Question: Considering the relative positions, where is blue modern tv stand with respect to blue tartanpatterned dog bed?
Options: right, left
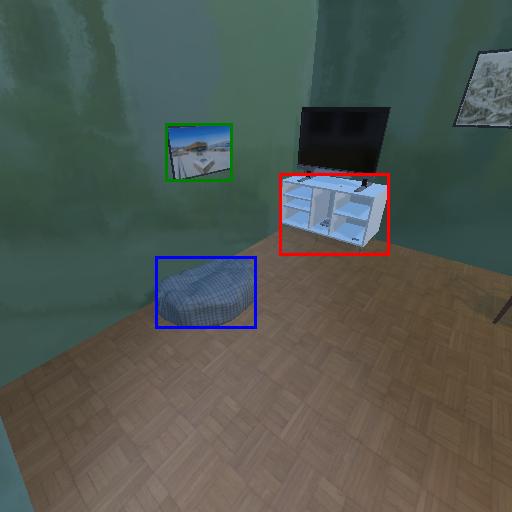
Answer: right